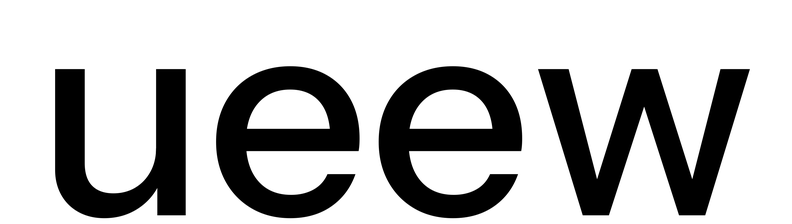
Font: InstrumentSans_Medium